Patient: sex M, age 55
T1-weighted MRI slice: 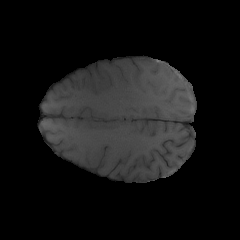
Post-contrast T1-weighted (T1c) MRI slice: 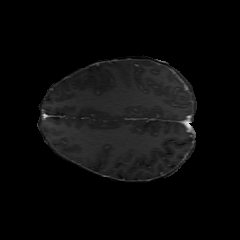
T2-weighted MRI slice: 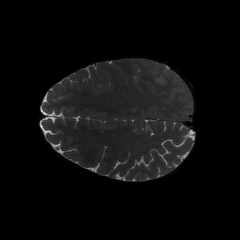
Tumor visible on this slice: yes
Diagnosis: Glioblastoma, IDH-wildtype
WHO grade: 4